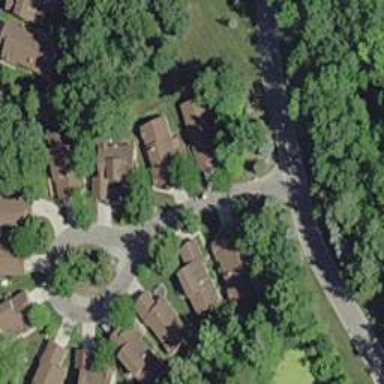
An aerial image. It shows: Asphalt road within gated community. It is residential area.